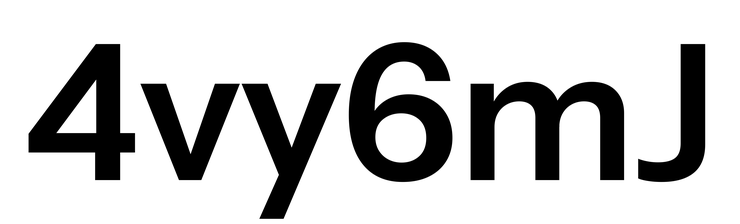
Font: InstrumentSans_SemiBold